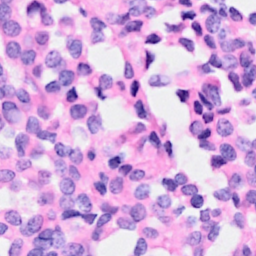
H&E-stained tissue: Breast